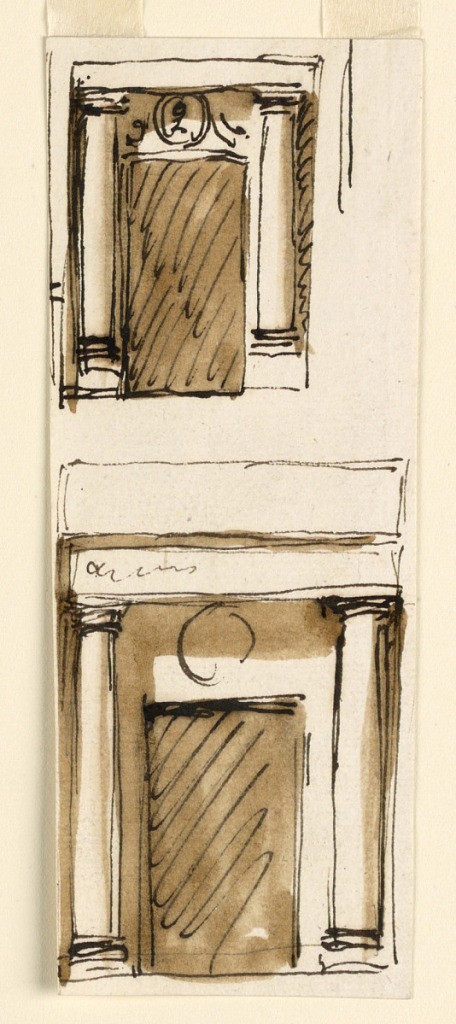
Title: Two elevations of a doorway
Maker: Giuseppe Barberi, Italian, 1746–1809
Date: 1790–1800
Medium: Pen and brown ink, brush and brown wash on off-white laid paper
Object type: Drawing
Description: The door openings are cut in a niche, topped by a medallion and flanked by columns carrying an inscription tablet. The bottom design shows another tablet over the niche.